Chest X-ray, AP view. Patient: 34 years old, sex F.
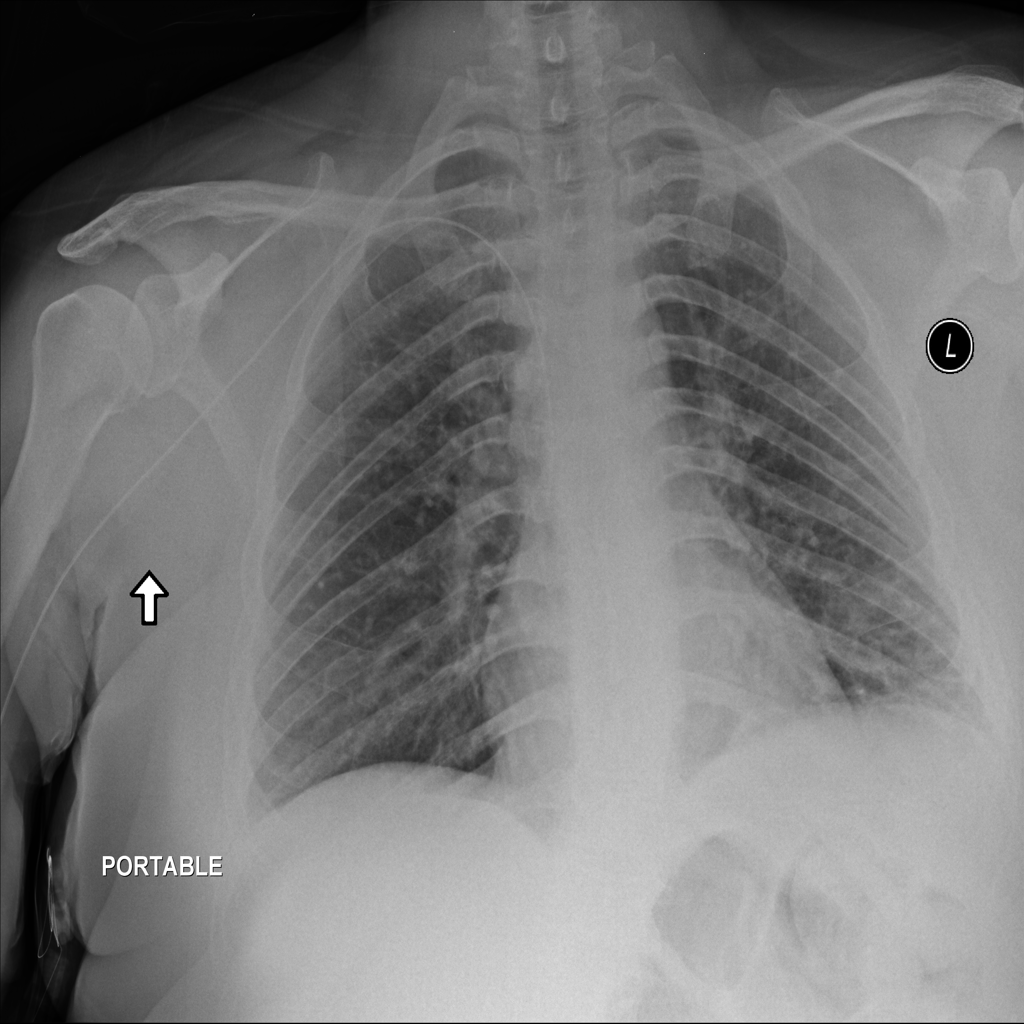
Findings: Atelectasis